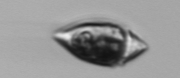
Label: Amphidinium